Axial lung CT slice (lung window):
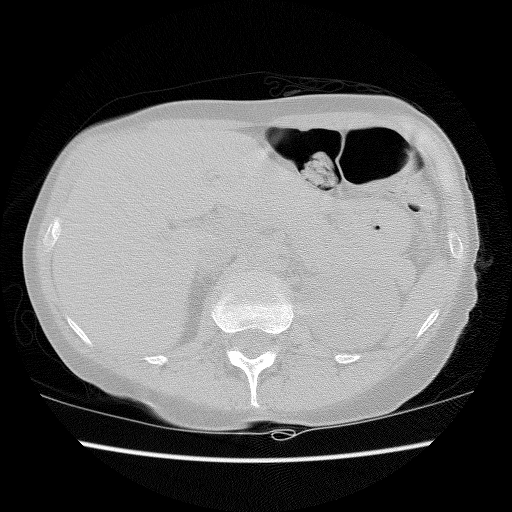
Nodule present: no